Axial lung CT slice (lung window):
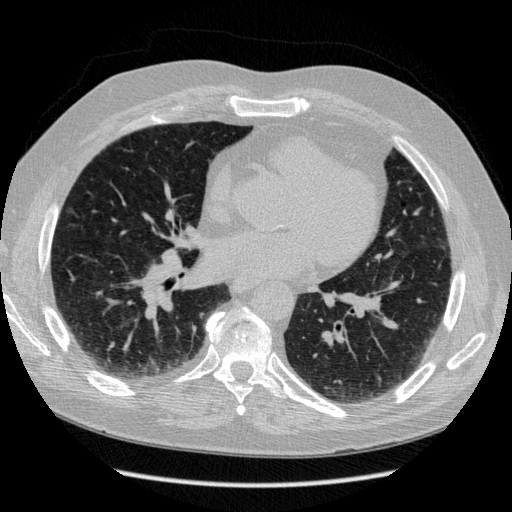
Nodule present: no